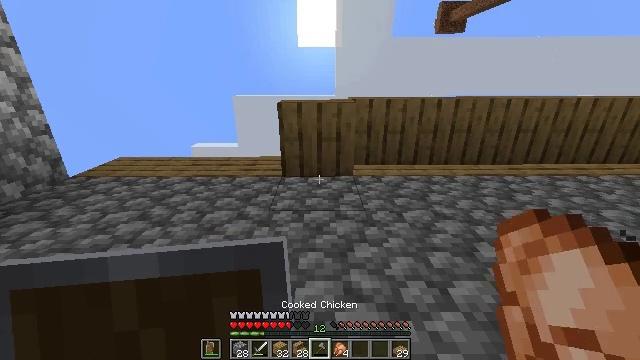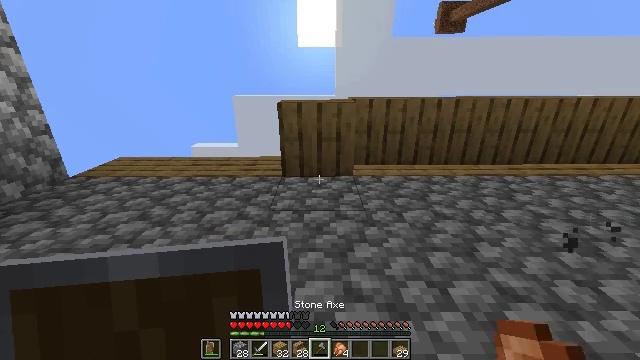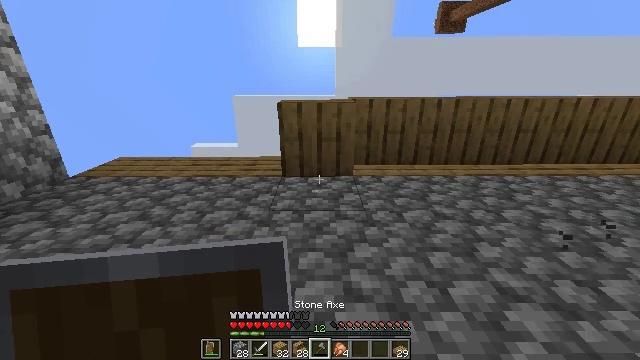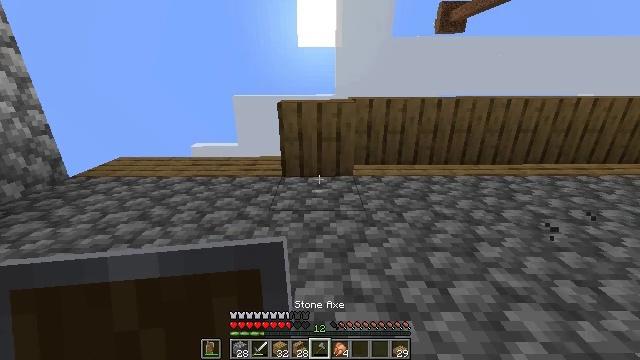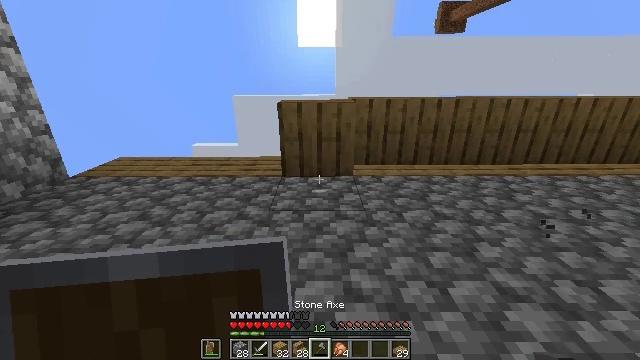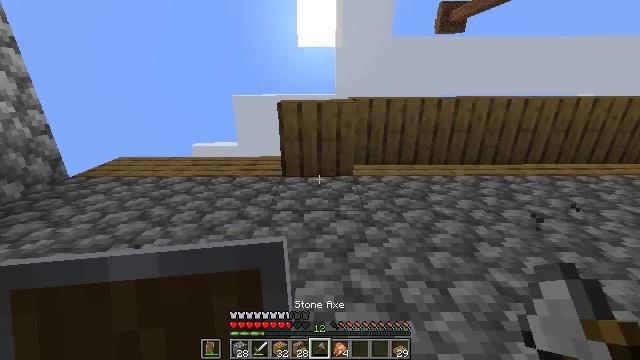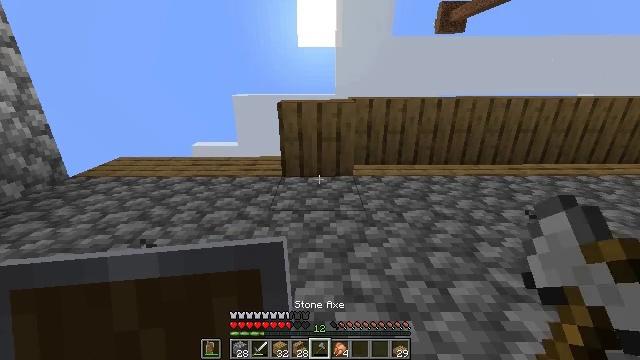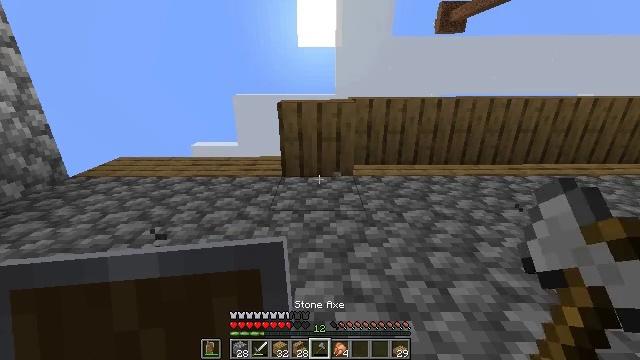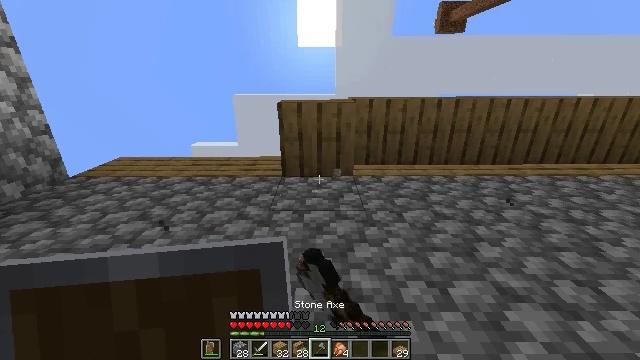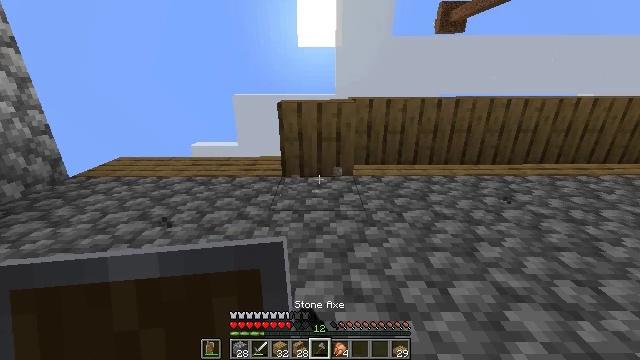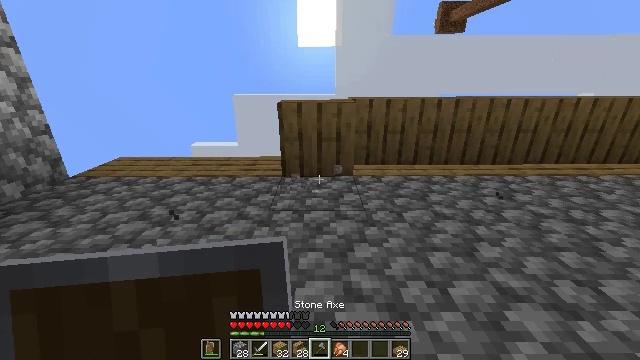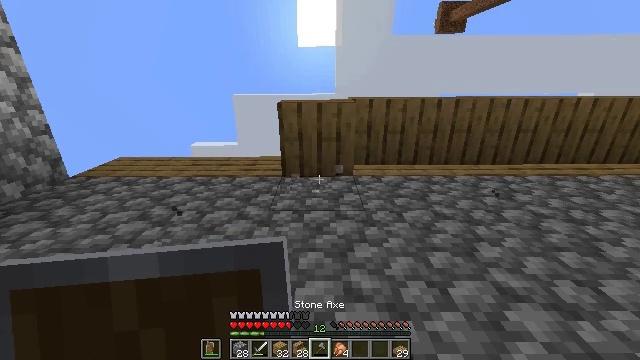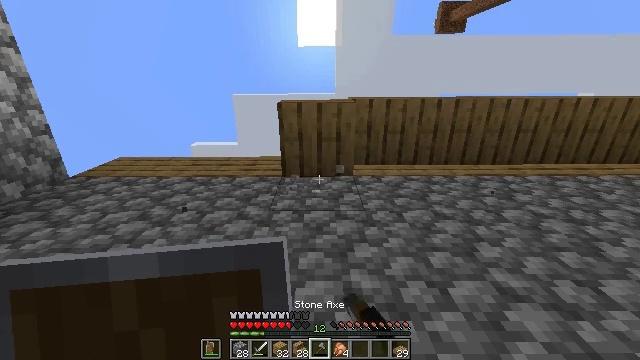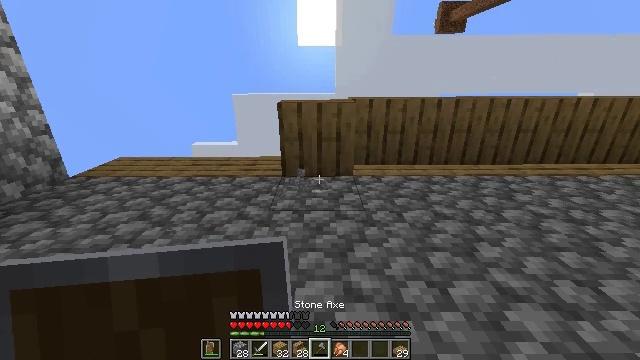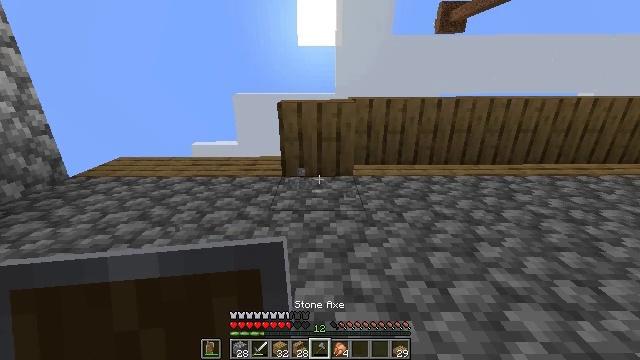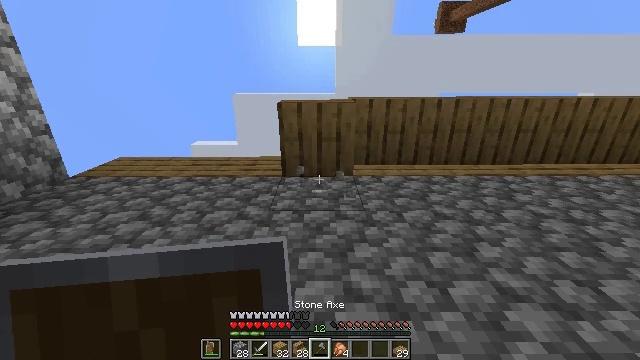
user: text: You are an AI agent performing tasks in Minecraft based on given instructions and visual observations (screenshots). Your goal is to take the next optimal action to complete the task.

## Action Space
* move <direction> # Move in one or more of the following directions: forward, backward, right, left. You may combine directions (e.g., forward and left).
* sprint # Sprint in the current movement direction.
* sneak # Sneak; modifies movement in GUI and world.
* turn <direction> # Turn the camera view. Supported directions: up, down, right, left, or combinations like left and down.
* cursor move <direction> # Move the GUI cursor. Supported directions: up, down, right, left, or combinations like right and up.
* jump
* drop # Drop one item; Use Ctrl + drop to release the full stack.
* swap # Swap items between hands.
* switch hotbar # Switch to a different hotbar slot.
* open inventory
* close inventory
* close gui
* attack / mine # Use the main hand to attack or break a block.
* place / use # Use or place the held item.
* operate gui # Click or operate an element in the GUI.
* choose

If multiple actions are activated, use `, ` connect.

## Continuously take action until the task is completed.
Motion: motion action
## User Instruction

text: Break the oak slab to get it back.
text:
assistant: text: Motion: switch to hotbar 5
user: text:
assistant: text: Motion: switch to hotbar 5
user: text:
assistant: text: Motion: switch to hotbar 5
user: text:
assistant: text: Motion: no_op
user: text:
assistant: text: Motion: no_op
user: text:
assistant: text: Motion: no_op
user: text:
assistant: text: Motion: attack / mine
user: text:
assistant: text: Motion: attack / mine
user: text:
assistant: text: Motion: attack / mine
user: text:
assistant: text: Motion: attack / mine
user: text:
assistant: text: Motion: attack / mine
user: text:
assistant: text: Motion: attack / mine
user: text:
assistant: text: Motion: attack / mine
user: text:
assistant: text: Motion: attack / mine
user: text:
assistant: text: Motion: attack / mine
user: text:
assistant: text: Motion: attack / mine
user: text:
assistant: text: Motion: attack / mine
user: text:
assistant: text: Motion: attack / mine
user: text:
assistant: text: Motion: attack / mine
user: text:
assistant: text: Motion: no_op
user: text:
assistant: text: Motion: no_op
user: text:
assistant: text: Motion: attack / mine
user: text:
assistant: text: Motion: attack / mine
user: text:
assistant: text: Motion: attack / mine
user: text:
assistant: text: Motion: attack / mine
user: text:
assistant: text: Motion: attack / mine
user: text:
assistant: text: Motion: attack / mine
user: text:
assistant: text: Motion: attack / mine
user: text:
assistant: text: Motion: attack / mine
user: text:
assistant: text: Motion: attack / mine